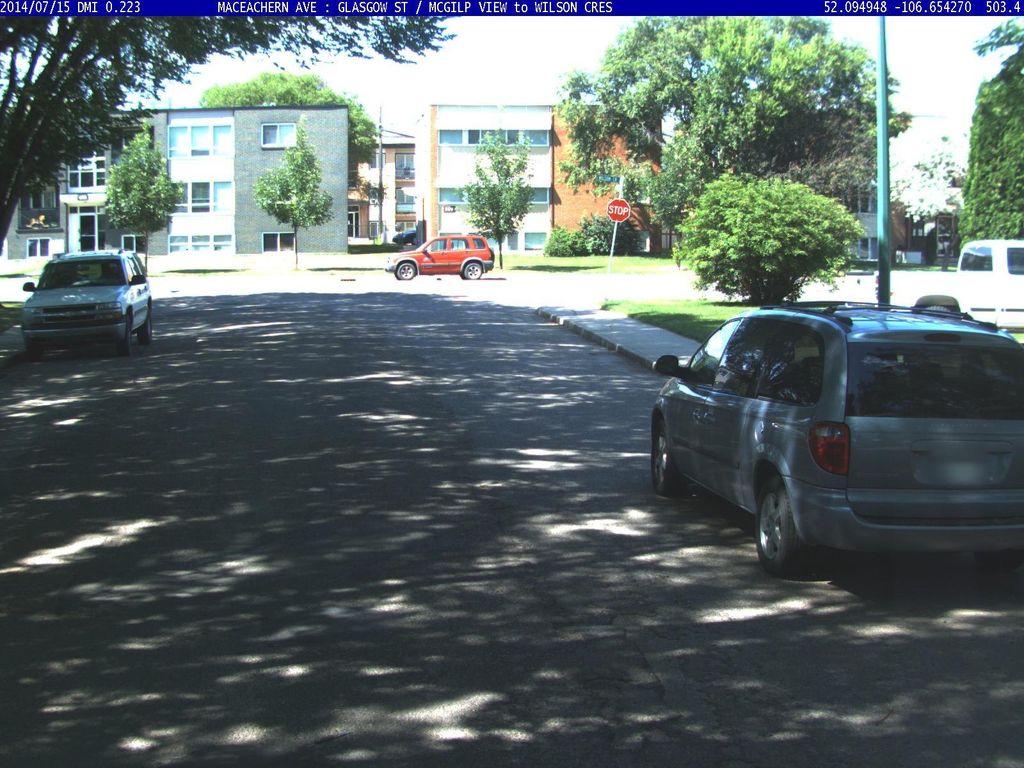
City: saskatoon